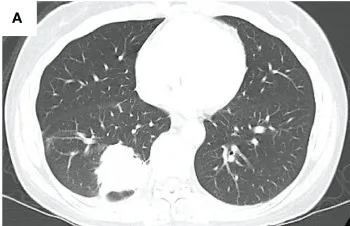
Chest contrast-enhanced computed tomography images revealed a 4.0*4.4 cm right lower lobe lung mass, in. Lung window.
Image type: radiology (ct)